Question: I want to change the background of a grid to stripes as shown in the image below.

How can I change solid color background to these kind of striped ones in xaml . ?
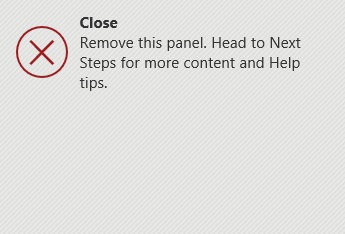
Answer: Personally I prefer not to add elements like images if I don't need to and leave these types of design additions more flexible in case I want to play off of them in the future with things like animations, or changing the pattern on the fly, or making them a resource, or having to worry about changing a file path or something, etc.
So for example instead of using an actual image let your xaml do that work for you by using stuff already available to you like a 'LinearGradientBrush' as an alternative technique.
Something like;
'''
<Grid Height="200" Width="200">
<Grid.Background>
<LinearGradientBrush MappingMode="Absolute"
SpreadMethod="Repeat"
StartPoint="0,0"
EndPoint="3,3">
<GradientStop Offset="0.125" Color="#77999999" />
<GradientStop Offset="0.125" Color="#<PHONE>" />
</LinearGradientBrush>
</Grid.Background>
<TextBlock Text="Hey check it out,&#10;lines without an image!&#10;yay XAML! :)"
VerticalAlignment="Center" HorizontalAlignment="Center"
FontWeight="Bold"/>
</Grid>
'''
result;

For future reference though, generally you want to at least show some effort before asking help on a QA site like SO. Anyhow, hopes this helps, cheers.